Question: I want to show 3 different screens depending on the option user selects

They are 1. Type Prescription 2.Scribble Prescription 3. Prescription Form
How can i switch views for those 3?
Thanks
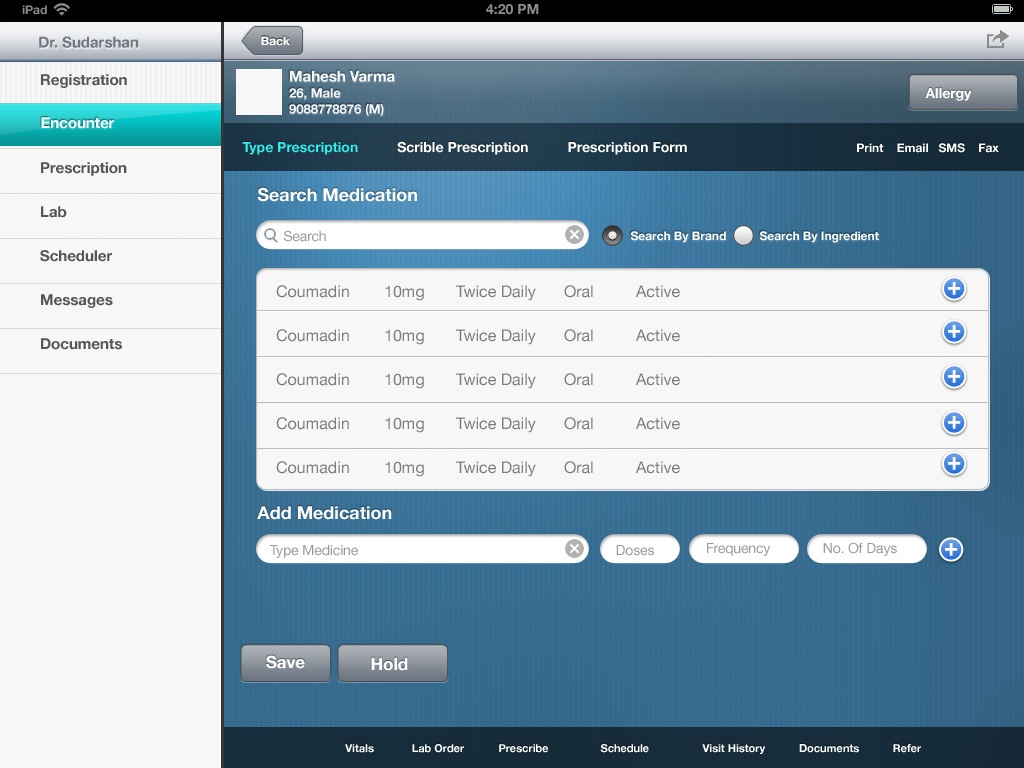
Answer: UITabBarControllers like SplitViewControllers were intended to only be the Root View Controller and hence you cannot nest a TabBarController in another view, but you can however nest a UITabBar in a view.
I added the Tabbar to the details view at the bottom, a Navigation bar at the top and then a placeholder view between them. All in Interface Builder!, You will want to switch everything on with the autosize on the Placeholder view.
Next, Implement the UITabBarDelegate, you will need:
'''
- (void)tabBar:(UITabBar *)tabBar didSelectItem:(UITabBarItem *)item {
'''
from that you can use item.tag which if you give each item a unique tag in Interface Builder will let you know which tab the user clicked. I setup defined values for mine:
'''
#define VIEW_TAB_A 0
#define VIEW_TAB_B 1
#define VIEW_TAB_C 2
'''
Then you will then want to...
'''
- (void)tabBar:(UITabBar *)tabBar didSelectItem:(UITabBarItem *)item {
[self switchToView:item];
'''
}
'''
- (void) switchToView : (UITabBarItem*) item {
if( currentViewController != nil ) {
[currentViewController viewWillDisappear:NO];
[currentViewController.view removeFromSuperview];
}
switch(item.tag) {
case VIEW_TAB_A:
currentViewController = self.viewA;
break;
case SCAN_VIEW_TAB_B:
currentViewController = self.viewB;
break;
case PROMOTIONS_VIEW_TAB_C:
currentViewController = self.viewC;
break;
}
UIView *aView = currentViewController.view;
aView.autoresizingMask = UIViewAutoresizingFlexibleWidth | UIViewAutoresizingFlexibleHeight;
aView.frame = placeholderView.frame;
[currentViewController viewWillAppear:NO];
[self.view insertSubview:aView aboveSubview:placeholderView];
if( currentViewController != nil ) {
[currentViewController viewDidDisappear:NO];
}
[currentViewController viewDidAppear:NO];
'''
}
These are my notes that i learned from a similar question, search harder next time